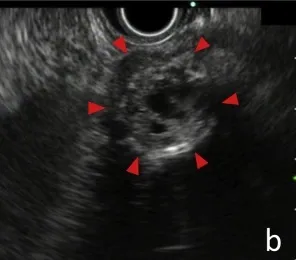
(a) Abdominal computed tomography (CT) reveals a 25-mm-diameter round encapsulated mass with peripheral calcification in the body of pancreas (red arrow heads). The solid part shows gradual slight enhancement. The pancreas distal to the tumor is markedly atrophic (blue arrow heads). The dilatation of main pancreatic duct (MPD) is not observed.
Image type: radiology (ultrasound)